Field crop: tomato
Growth stage: 2
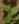
Species: solanum